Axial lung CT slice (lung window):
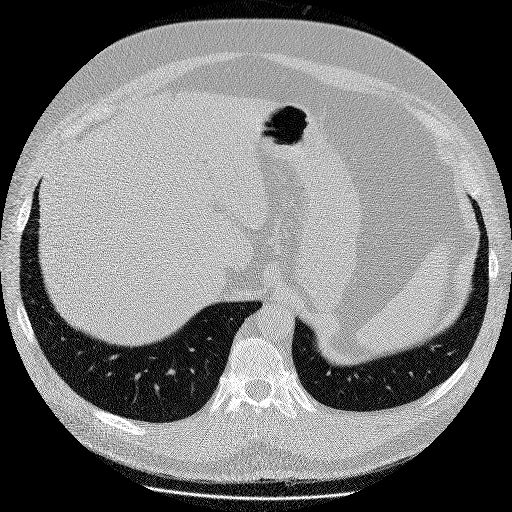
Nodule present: no